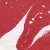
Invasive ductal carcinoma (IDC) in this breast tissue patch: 0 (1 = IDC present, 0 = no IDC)